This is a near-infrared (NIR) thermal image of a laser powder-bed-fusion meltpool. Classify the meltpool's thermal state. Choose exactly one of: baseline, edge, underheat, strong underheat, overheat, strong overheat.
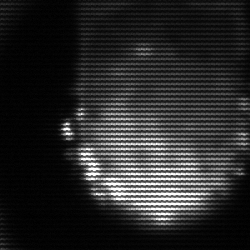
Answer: baseline